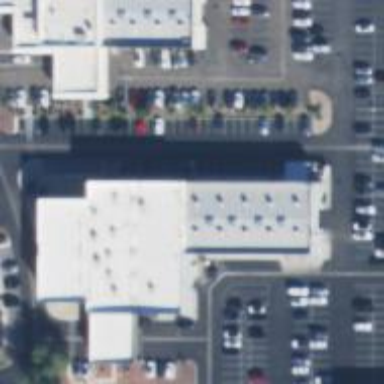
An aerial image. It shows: Building that houses car shop.